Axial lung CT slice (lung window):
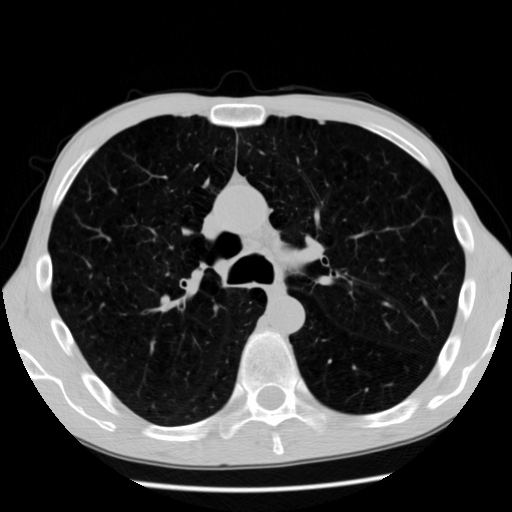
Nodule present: no